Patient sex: F
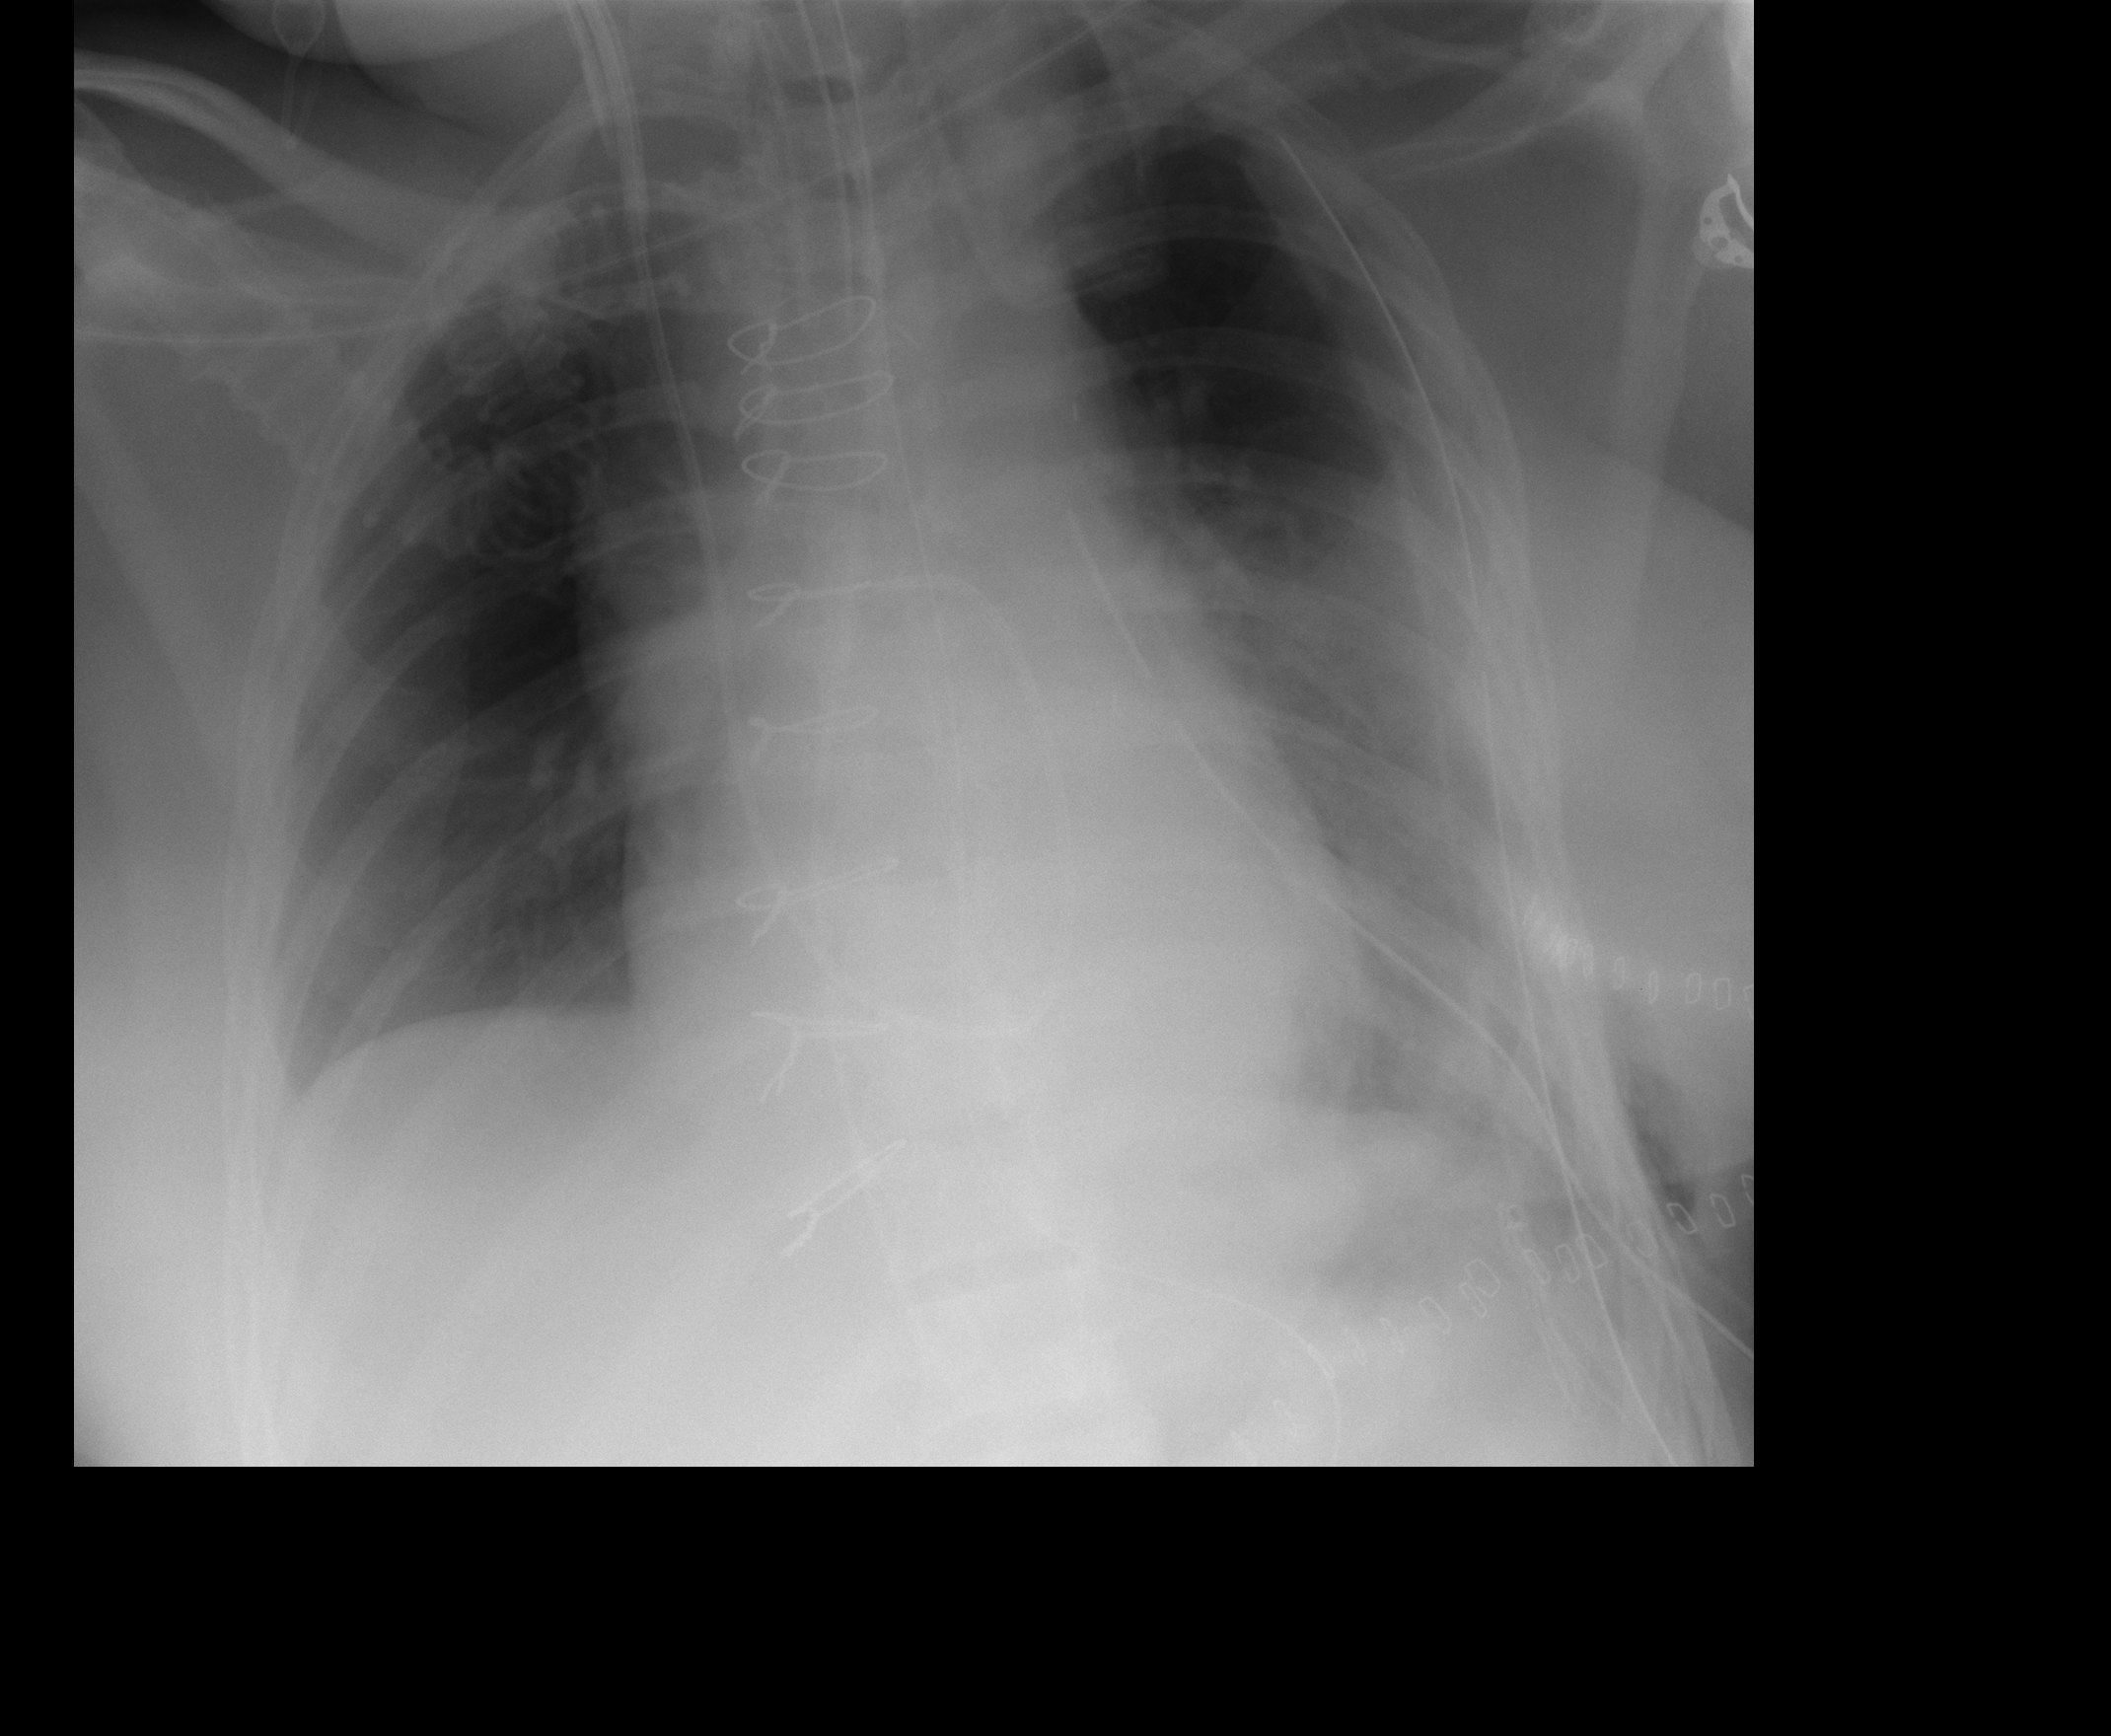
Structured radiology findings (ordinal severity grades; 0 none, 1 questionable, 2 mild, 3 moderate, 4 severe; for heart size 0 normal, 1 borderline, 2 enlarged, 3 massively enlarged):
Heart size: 2
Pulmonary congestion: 0
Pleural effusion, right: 2
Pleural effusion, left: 2
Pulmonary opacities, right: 0
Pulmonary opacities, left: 0
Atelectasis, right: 2
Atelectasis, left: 2